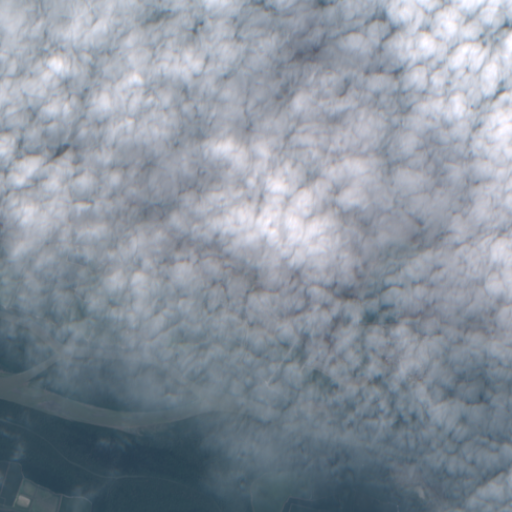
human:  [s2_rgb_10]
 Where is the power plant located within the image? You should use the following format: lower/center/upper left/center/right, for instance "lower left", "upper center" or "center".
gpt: There is no power plant in the image.